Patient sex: M
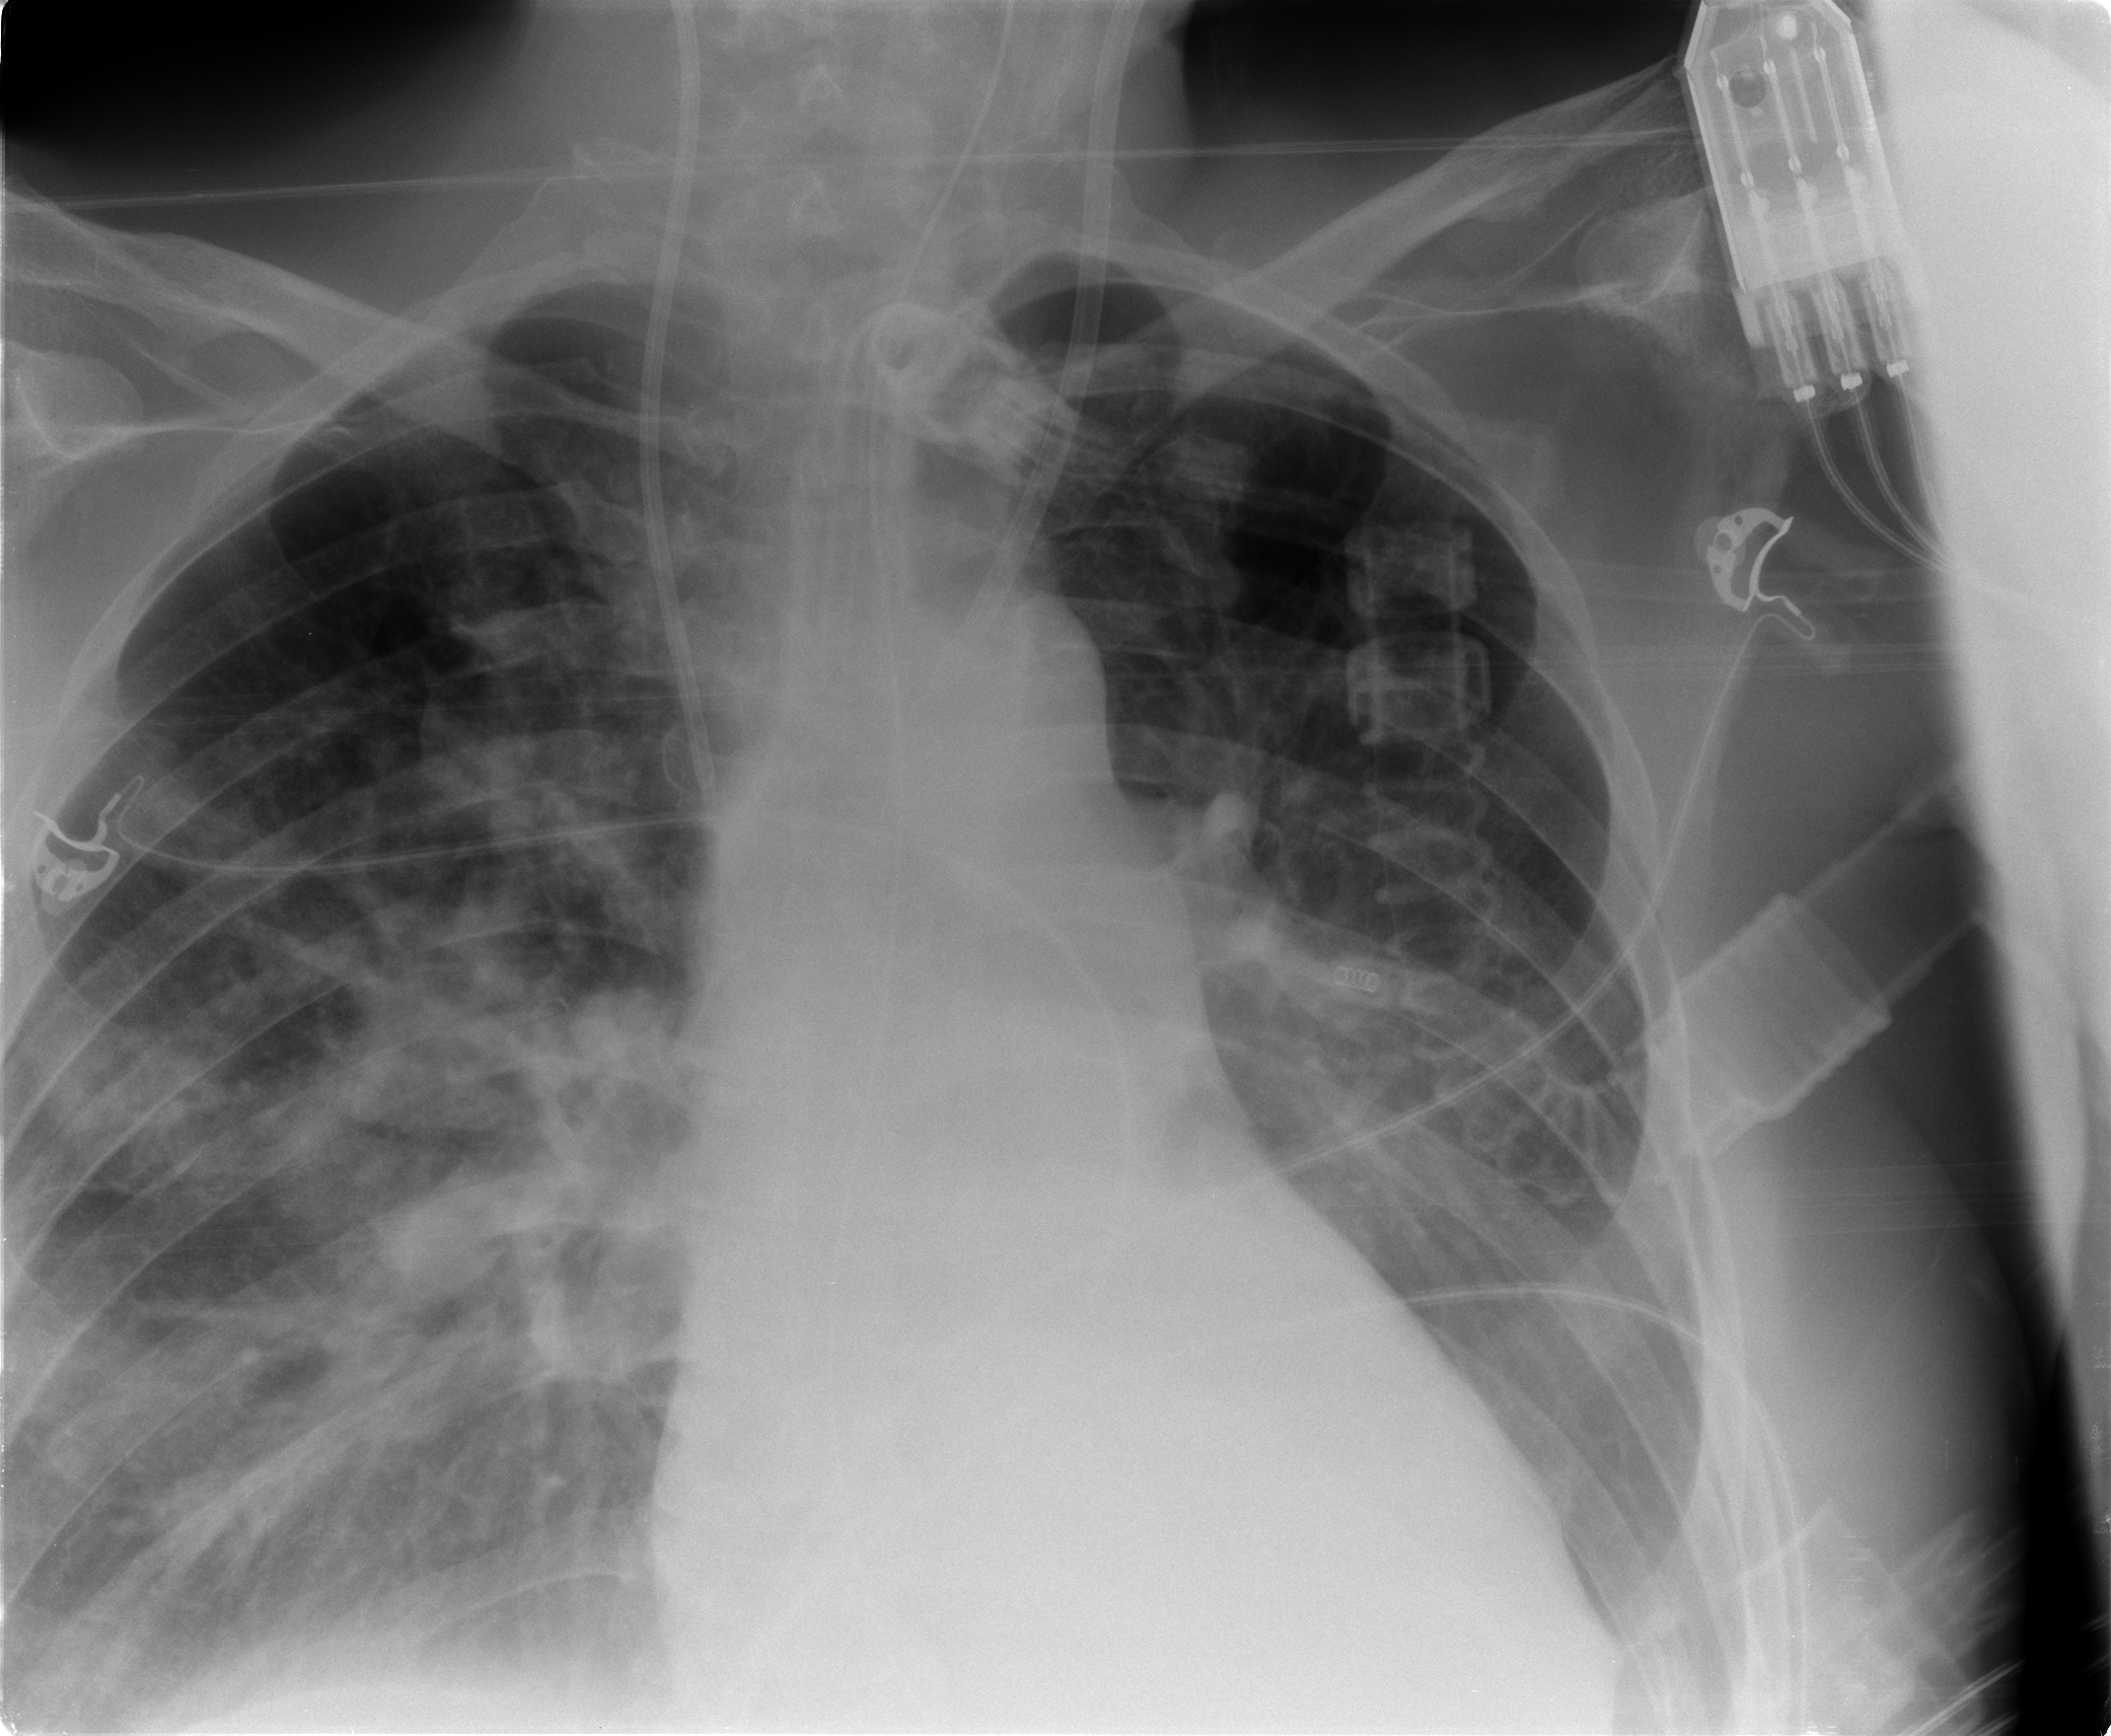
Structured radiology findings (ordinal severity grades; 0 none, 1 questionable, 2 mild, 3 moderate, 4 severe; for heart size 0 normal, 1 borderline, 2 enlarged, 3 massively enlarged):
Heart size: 1
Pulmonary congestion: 2
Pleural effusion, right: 0
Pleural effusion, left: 3
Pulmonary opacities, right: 3
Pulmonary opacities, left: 2
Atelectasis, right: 2
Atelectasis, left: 2